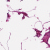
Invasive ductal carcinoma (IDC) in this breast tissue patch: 0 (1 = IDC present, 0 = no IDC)